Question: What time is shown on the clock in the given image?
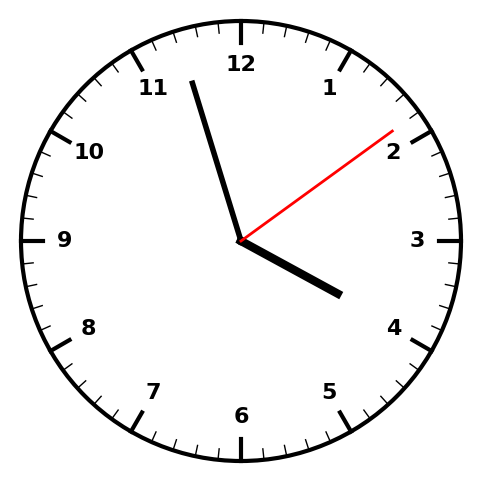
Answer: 03:57:09